Question: I've installed the latest Sonata admin bundle on symfony 2.1 and got the following problem:

config.yml:
'''
services:
app.geo.admin.city:
class: App\GeoBundle\Admin\CityAdmin
tags:
- { name: sonata.admin, manager_type: orm, group: Geo dannye, label: Goroda}
arguments: [null, App\GeoBundle\Entity\City, SonataAdminBundle:CRUD]
'''
Admin class:
'''
class CityAdmin extends Admin
{
public function configureFormFields(FormMapper $formMapper)
{
$formMapper
->add('name', null, array('required' => true))
->add('code')
->add('region')
->add('crest', 'file', array('required' => false))
->add('banner', 'file', array('required' => false))
->add('sort')
;
}
}
'''
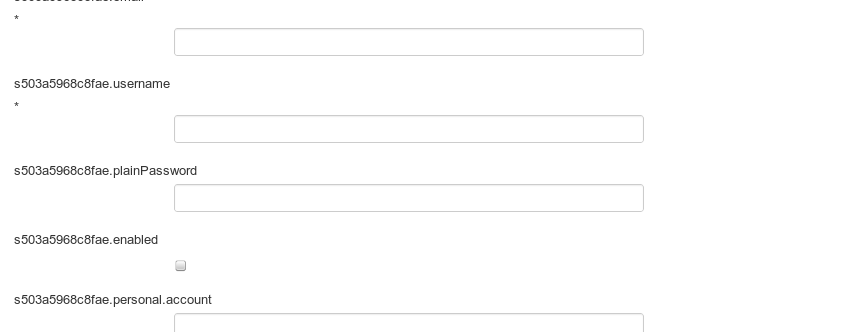
Answer: That's a behaviour that I encountered as well a few weeks back. I think it disappeared after an update.
It usually makes sense to explicitly add labels to fields though, like so
'''
$formMapper
->add('name', null, array('required' => true,
'label' => 'Lastname'
));
'''